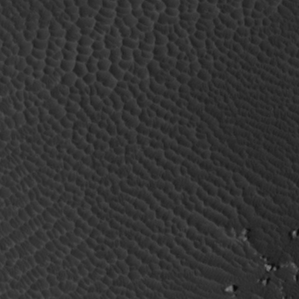
Label: non_frost